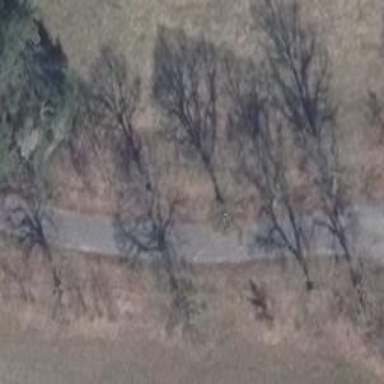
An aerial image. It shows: Row of trees in natural setting.